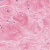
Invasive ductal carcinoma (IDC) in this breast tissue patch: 0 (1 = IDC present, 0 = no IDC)